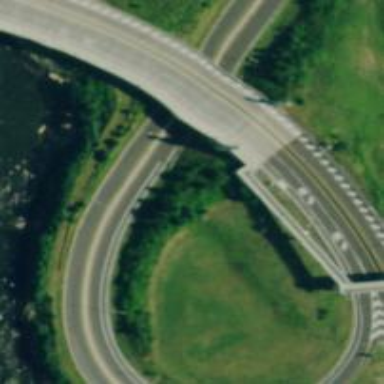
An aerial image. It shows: Trunk link highway.